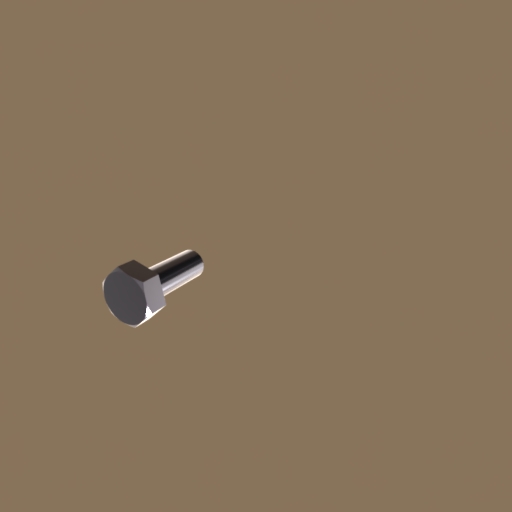
Label: bolt